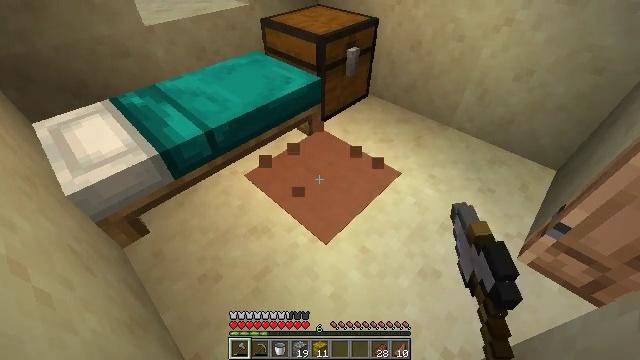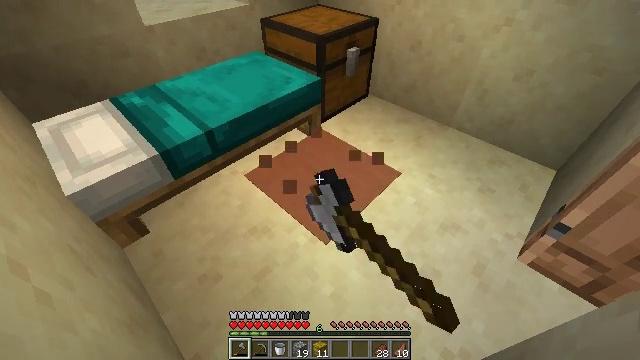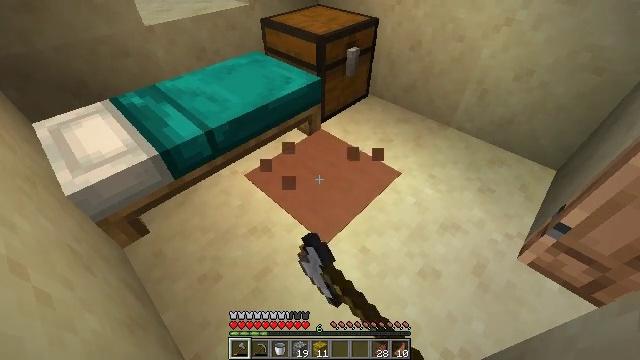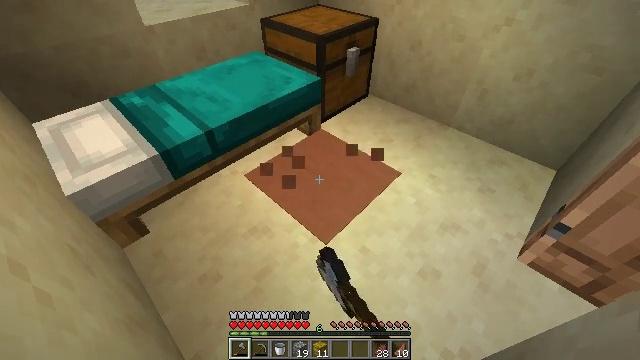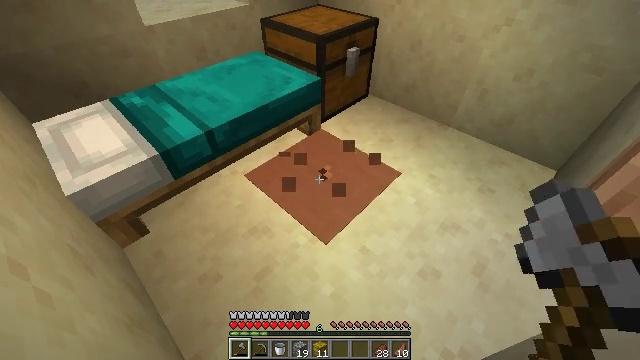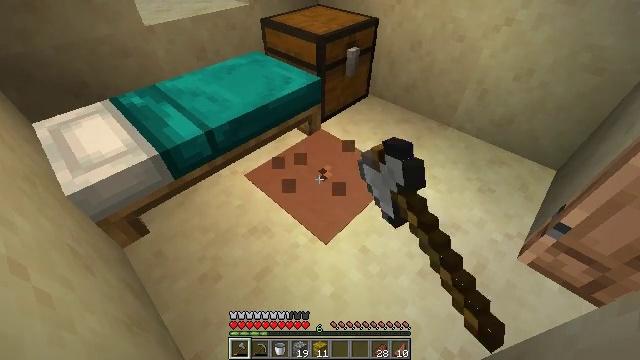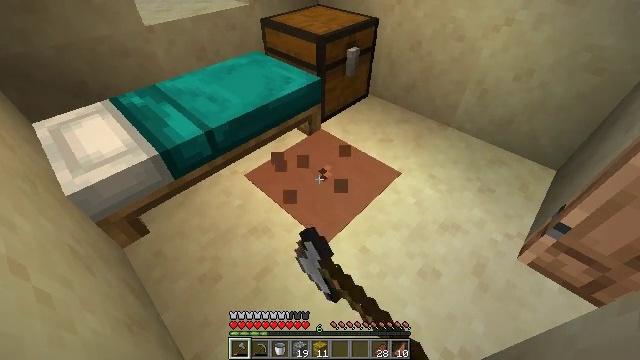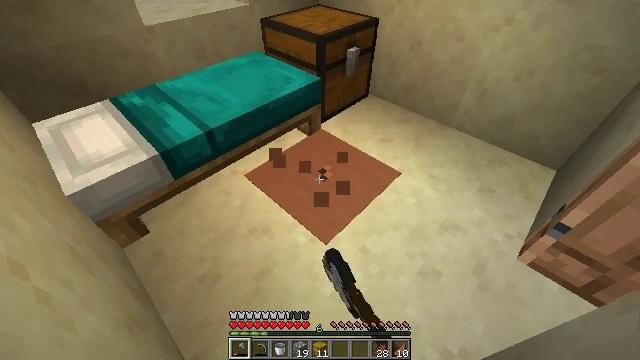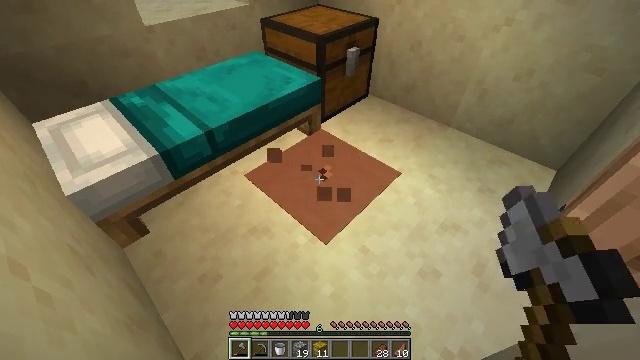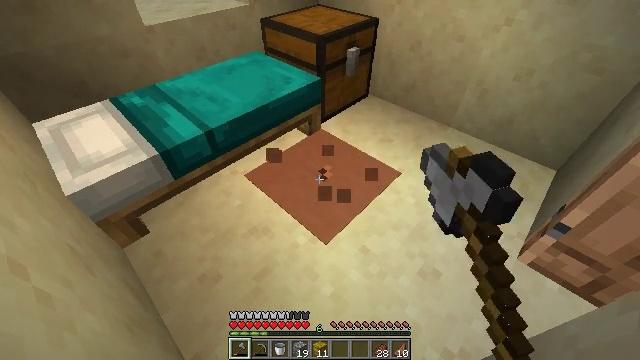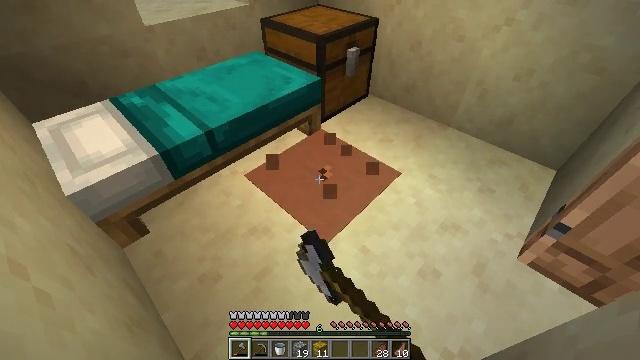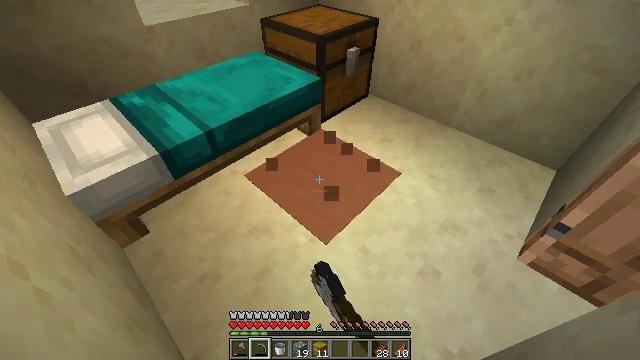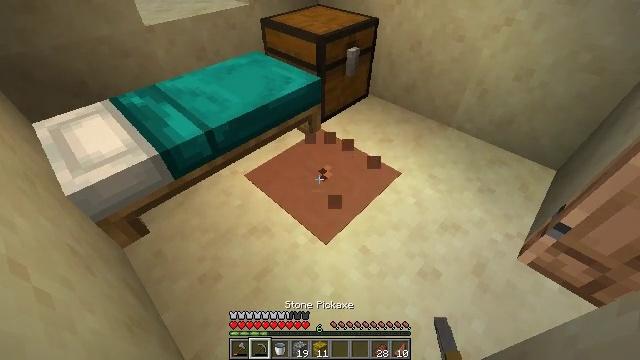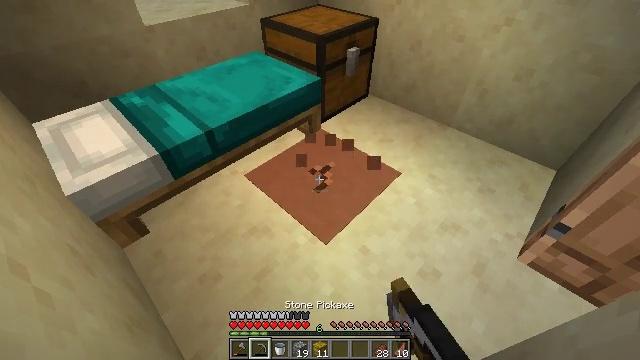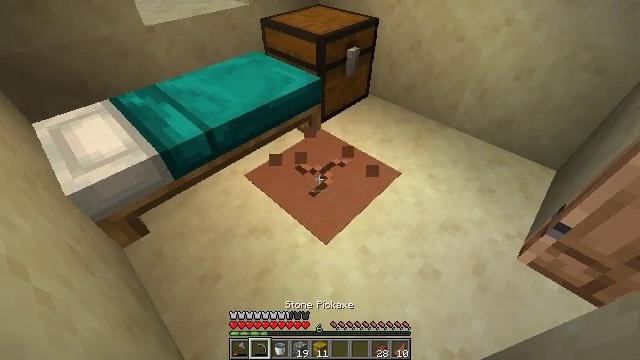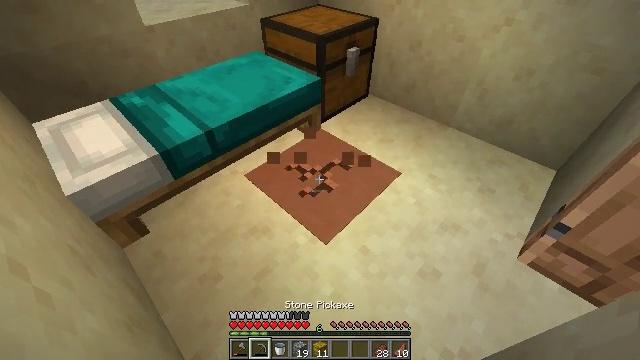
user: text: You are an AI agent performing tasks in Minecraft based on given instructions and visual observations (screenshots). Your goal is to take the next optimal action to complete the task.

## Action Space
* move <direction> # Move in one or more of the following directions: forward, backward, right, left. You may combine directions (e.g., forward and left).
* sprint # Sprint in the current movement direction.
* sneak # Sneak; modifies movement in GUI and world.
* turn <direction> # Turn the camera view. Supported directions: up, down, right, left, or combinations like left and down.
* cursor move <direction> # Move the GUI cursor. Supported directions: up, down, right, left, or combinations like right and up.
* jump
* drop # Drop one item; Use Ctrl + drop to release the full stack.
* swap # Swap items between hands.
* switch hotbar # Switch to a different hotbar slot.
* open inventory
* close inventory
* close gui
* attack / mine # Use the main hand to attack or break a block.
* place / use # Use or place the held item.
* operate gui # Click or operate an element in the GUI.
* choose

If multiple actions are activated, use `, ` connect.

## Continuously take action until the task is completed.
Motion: motion action
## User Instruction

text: Break terracotta to collect it.
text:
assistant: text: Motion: attack / mine
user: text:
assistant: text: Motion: attack / mine
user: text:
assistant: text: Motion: attack / mine
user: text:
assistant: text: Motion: attack / mine
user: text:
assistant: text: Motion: attack / mine
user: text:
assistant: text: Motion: attack / mine
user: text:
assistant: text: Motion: attack / mine
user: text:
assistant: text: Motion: attack / mine
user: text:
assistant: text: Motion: attack / mine
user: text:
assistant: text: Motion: attack / mine
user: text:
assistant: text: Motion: switch to hotbar 2
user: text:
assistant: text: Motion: attack / mine, switch to hotbar 2
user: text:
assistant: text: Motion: attack / mine, switch to hotbar 2
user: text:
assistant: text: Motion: attack / mine
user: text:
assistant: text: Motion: attack / mine
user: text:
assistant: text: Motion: attack / mine
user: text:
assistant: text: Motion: attack / mine
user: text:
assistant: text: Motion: attack / mine
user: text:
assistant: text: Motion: attack / mine
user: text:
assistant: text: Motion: attack / mine
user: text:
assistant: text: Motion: attack / mine
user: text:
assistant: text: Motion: attack / mine
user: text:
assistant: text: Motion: attack / mine
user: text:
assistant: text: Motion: attack / mine
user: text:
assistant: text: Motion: attack / mine
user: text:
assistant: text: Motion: attack / mine